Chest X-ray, PA view. Patient: 60 years old, sex F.
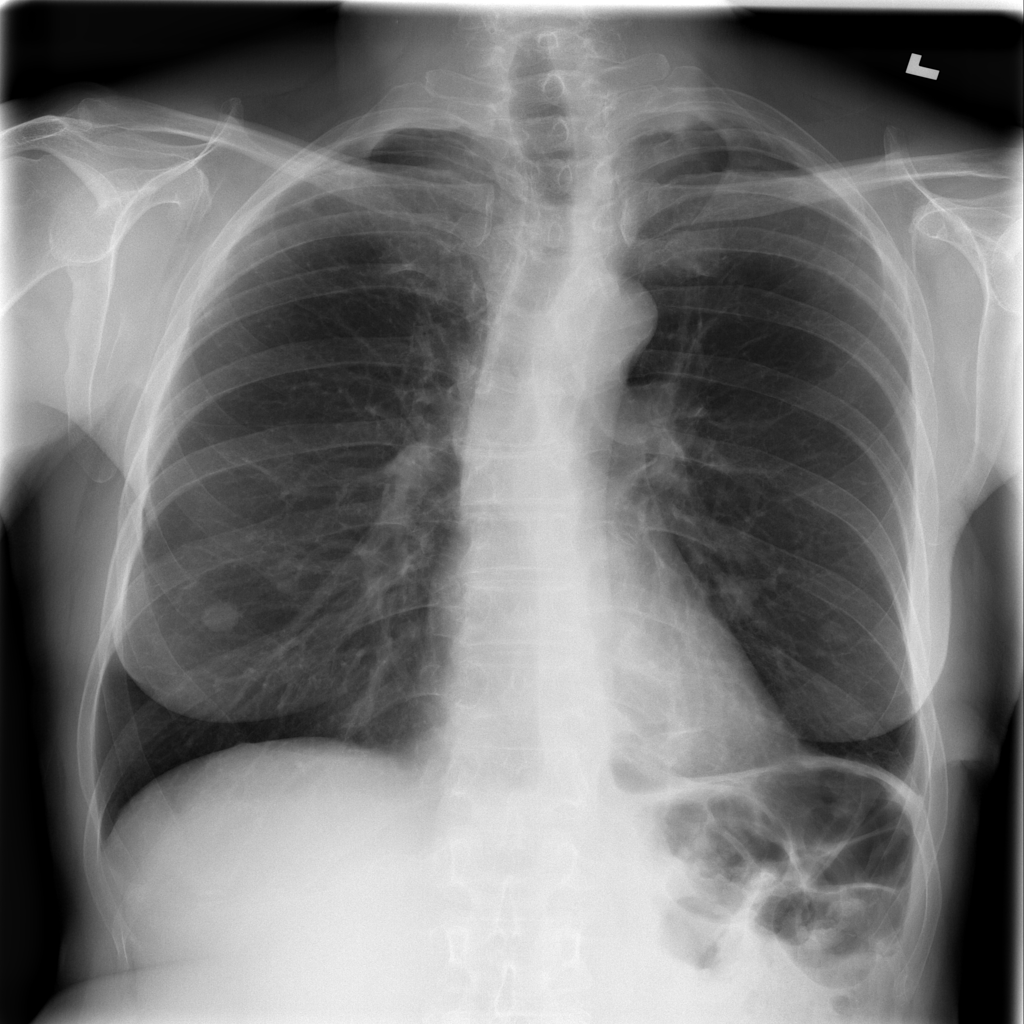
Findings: Nodule